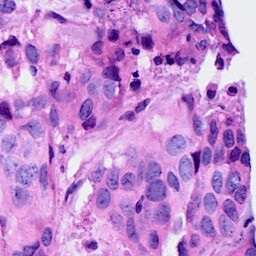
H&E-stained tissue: Breast